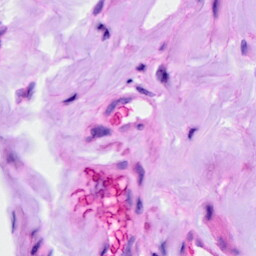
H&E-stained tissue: Ovarian